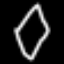
Label: diamond